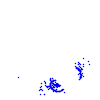
Particle: kaon